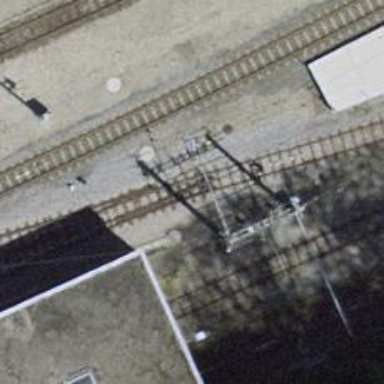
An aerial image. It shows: Narrow gauge railway with electrified contact lines.